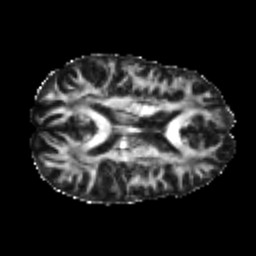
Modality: FA
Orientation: axial
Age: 26
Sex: female
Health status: healthy
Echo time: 0.074 s